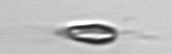
Label: Chrysochromulina